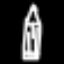
Label: pencil